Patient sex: F
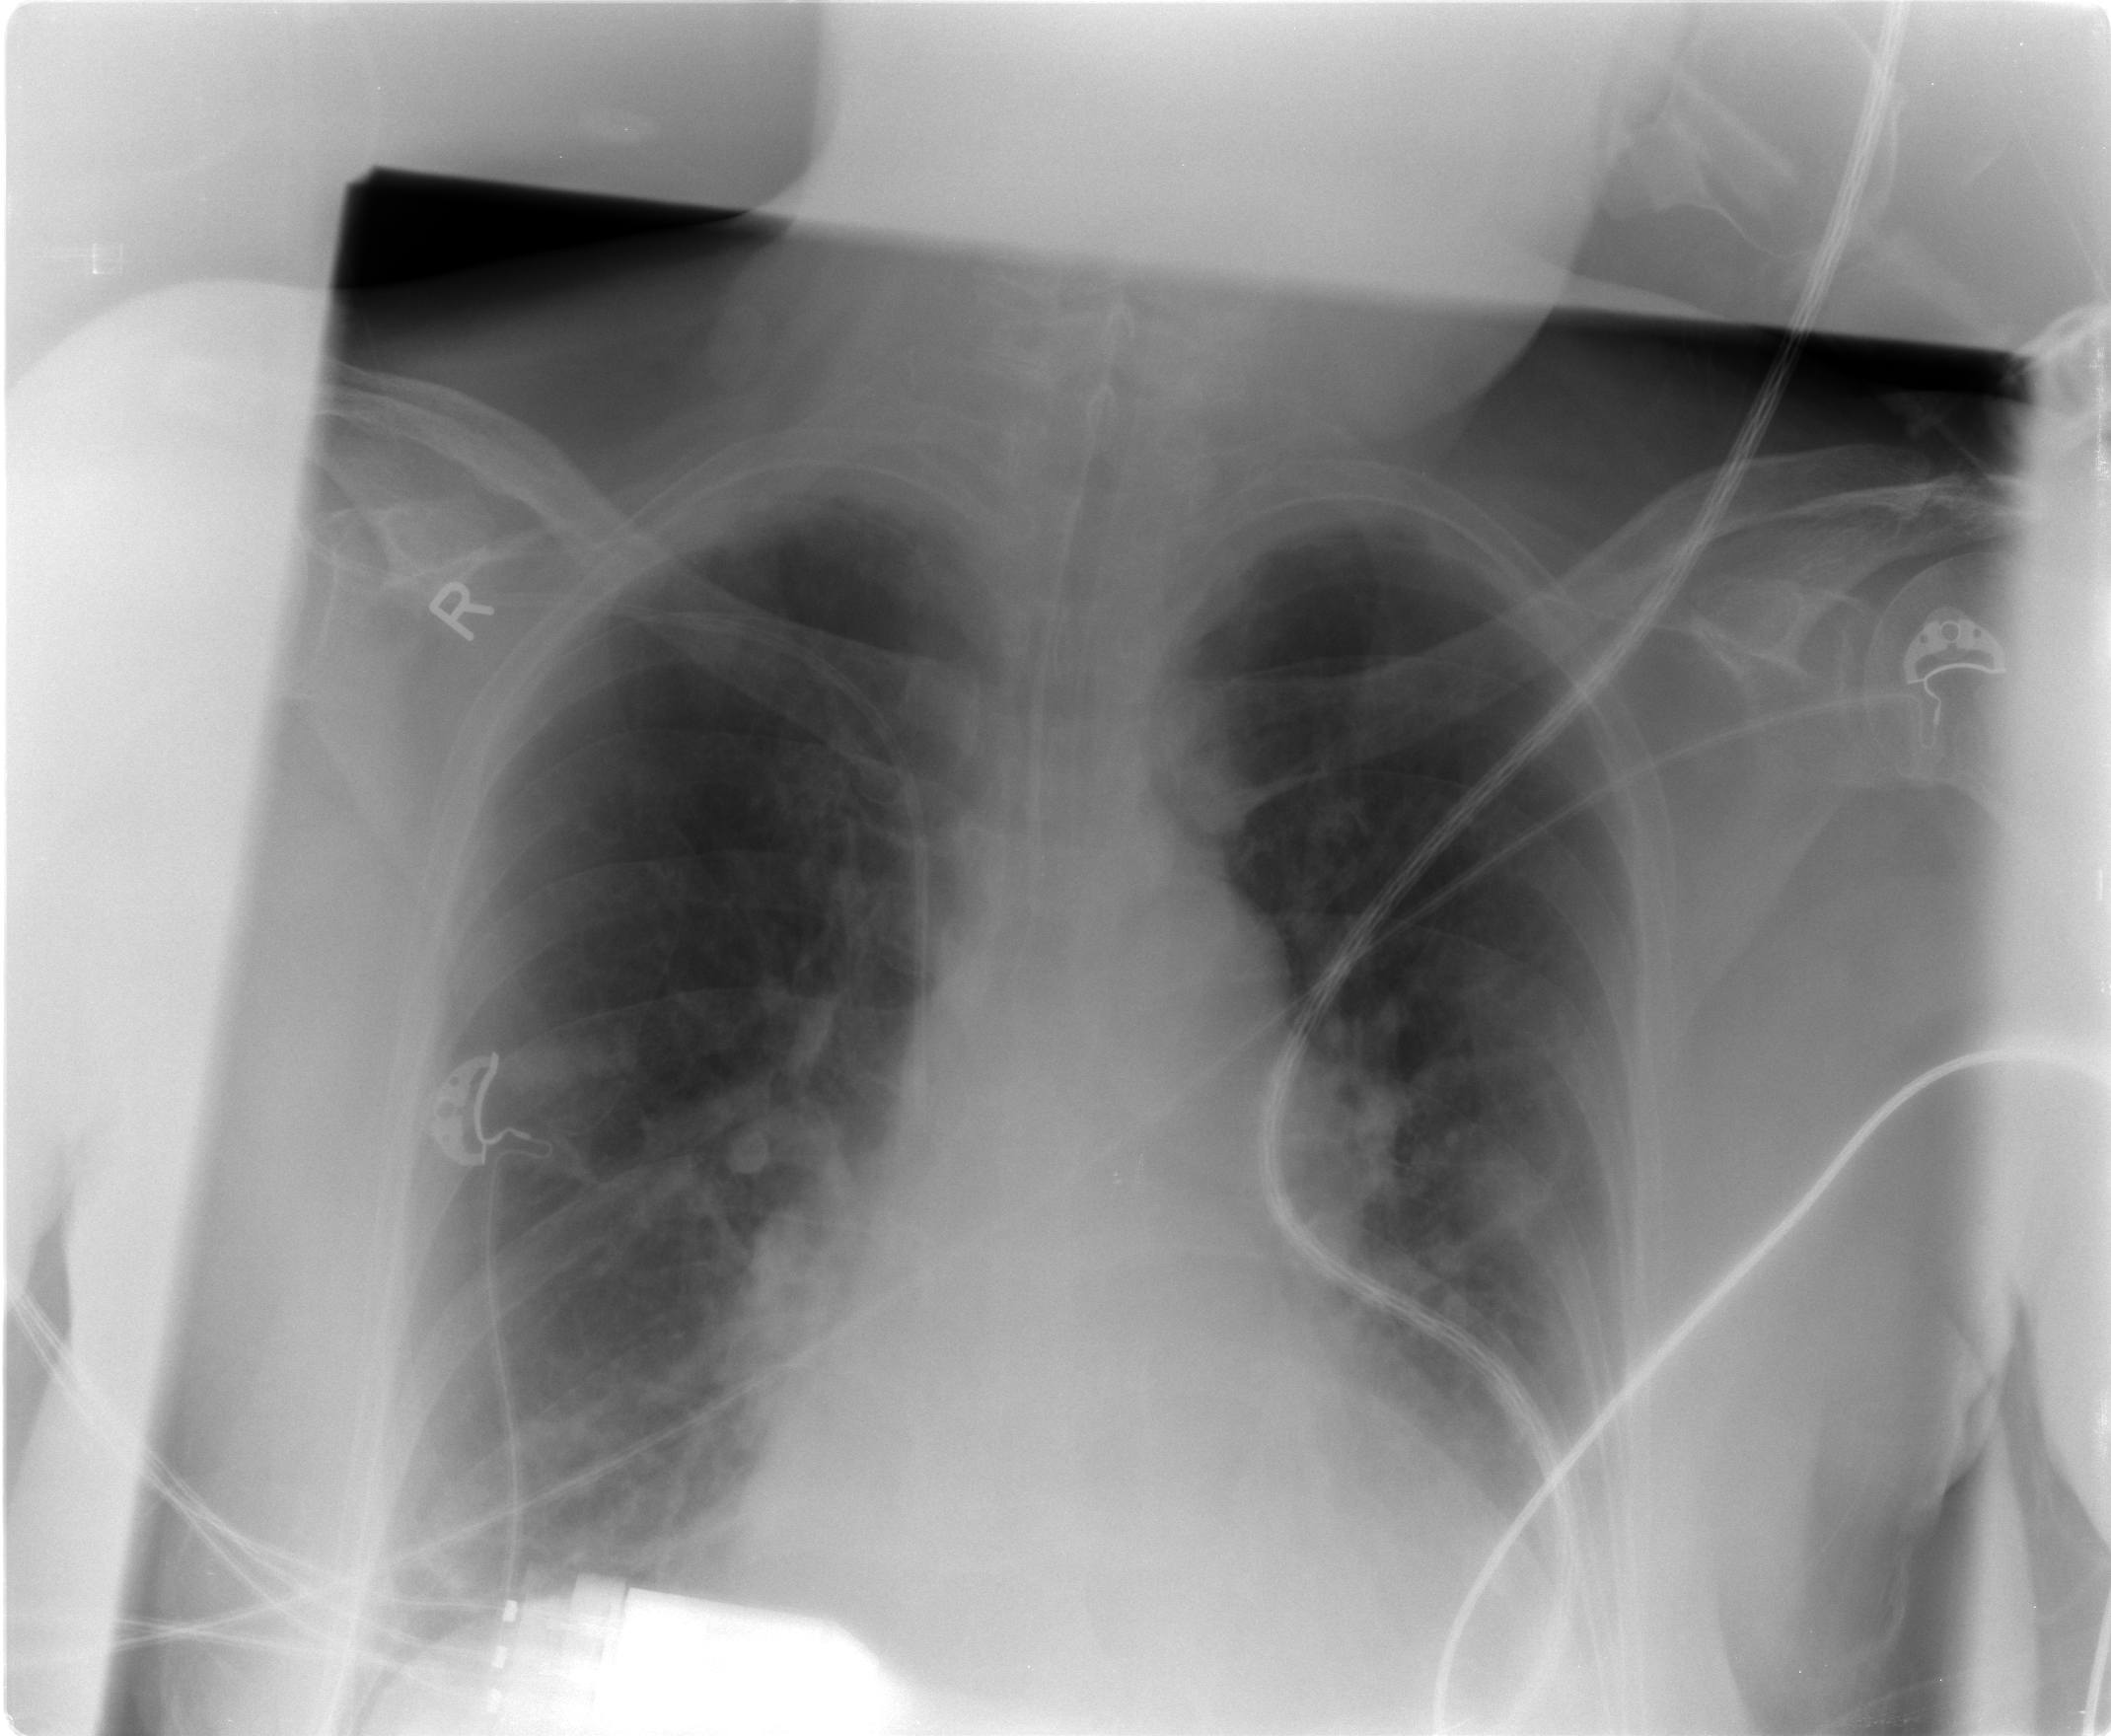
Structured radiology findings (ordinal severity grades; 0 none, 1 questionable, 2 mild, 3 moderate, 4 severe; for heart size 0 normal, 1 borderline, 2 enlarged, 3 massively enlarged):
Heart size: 2
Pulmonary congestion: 2
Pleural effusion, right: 0
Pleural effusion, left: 1
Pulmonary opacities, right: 0
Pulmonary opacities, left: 0
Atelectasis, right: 2
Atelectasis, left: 2